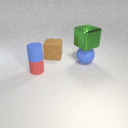
small red rubber cylinder to the left of large blue rubber sphere